Brain MRI, t2w sequence, axial 2D slice.
Patient: age 42, sex F, weight 78 kg, height 1.78 m
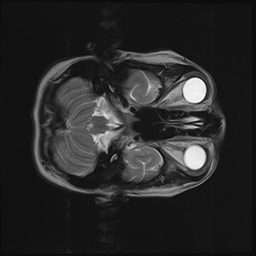